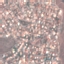
Land use / land cover class: Residential